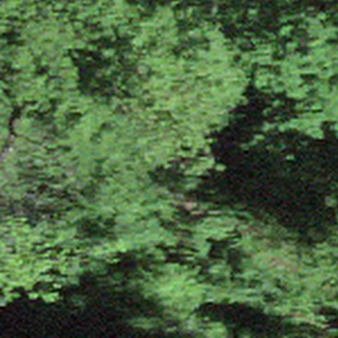
Label: other